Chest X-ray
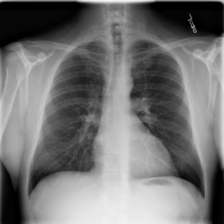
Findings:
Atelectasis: negative
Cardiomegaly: negative
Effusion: negative
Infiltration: negative
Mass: negative
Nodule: negative
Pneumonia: negative
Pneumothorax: negative
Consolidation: negative
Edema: negative
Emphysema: negative
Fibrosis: negative
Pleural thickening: negative
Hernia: negative